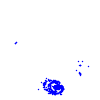
Particle: electron